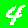
Digit: 4